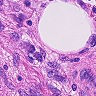
Metastatic tissue present: yes